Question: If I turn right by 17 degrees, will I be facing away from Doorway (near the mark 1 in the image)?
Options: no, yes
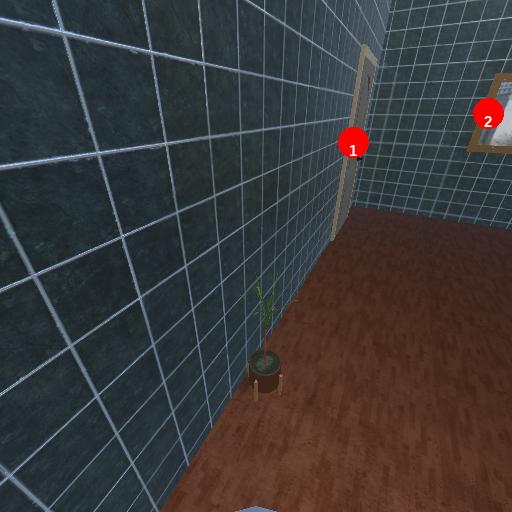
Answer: no